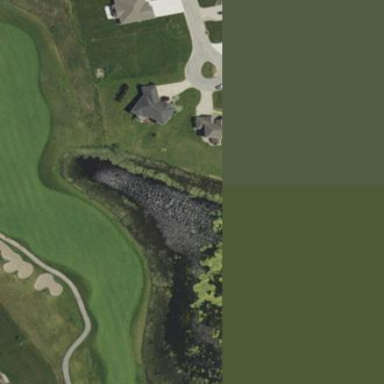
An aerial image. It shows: Scenic view of water hazard on golf course. The natural water feature adds beauty to the landscape.